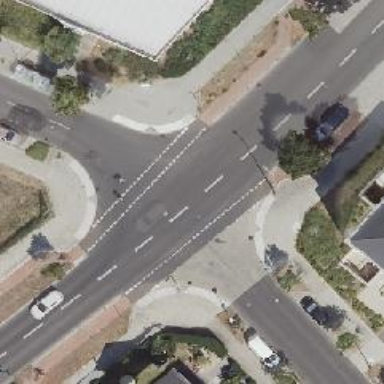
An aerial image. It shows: Cycleway with separate sidewalk.